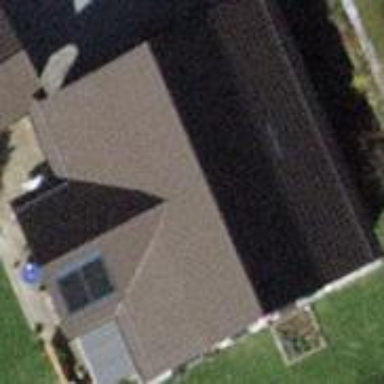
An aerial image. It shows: Detached building with gabled roof.